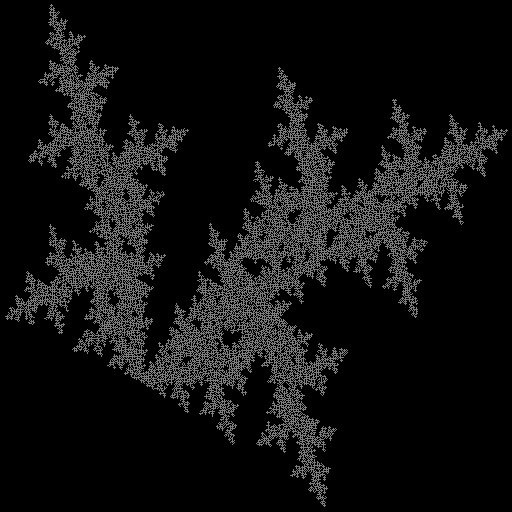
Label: a3